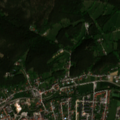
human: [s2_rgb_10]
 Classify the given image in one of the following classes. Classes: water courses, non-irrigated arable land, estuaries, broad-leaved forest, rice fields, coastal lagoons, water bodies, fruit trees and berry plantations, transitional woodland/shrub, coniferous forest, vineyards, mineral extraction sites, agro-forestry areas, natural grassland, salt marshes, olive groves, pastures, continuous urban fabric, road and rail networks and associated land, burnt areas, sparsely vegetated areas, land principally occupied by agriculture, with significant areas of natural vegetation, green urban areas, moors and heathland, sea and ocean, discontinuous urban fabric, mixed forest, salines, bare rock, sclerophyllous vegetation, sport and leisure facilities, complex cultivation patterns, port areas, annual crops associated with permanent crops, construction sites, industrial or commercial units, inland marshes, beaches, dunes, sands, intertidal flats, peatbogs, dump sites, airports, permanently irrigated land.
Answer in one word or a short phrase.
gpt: discontinuous urban fabric, non-irrigated arable land, pastures, land principally occupied by agriculture, with significant areas of natural vegetation, coniferous forest